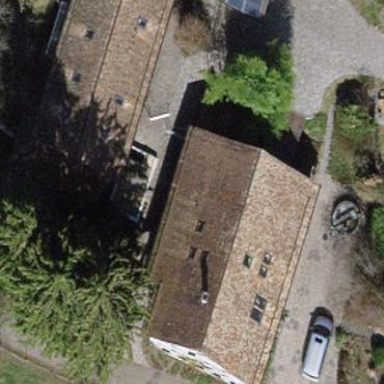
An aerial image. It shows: Farm building.